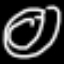
Label: donut